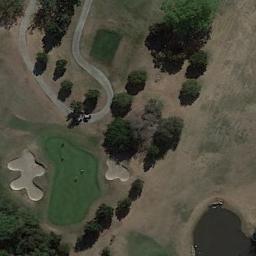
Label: golf_course